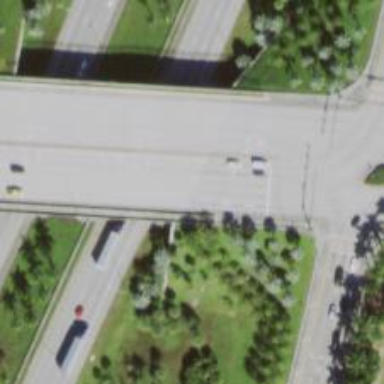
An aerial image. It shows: Secondary road with bridge.